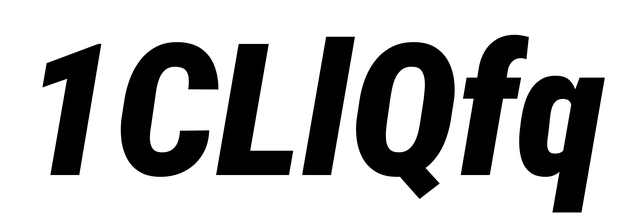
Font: Roboto-Italic_Condensed_Black_Italic